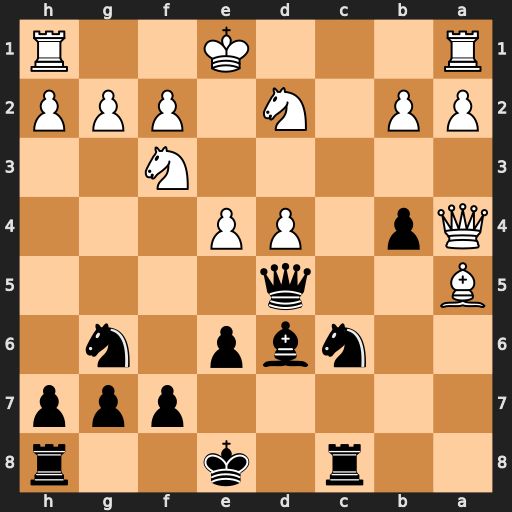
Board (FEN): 2r1k2r/5ppp/2nbp1n1/B2q4/Qp1PP3/5N2/PP1N1PPP/R3K2R
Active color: b
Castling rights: KQk
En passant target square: -
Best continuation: Qxa5 Qxa5 Nxa5